Question: I'm still learning XCode with only the net as my teacher.
I have 4 tab item which worked previously. Now 1 of them is causing my app crash. I've tried to create breakpoint at the start of my failing tab's viewcontroller. But it's still throwing error message.
I search the web about the message's meaning and it may cause by deallocate objects. The message is:
'''
"Thread 1: EXC_BAD_ACCESS (code=2, address=0x.....)"
'''
Please give me a clue how to find my problem's source...kind of lost here.
Here is screenshot:

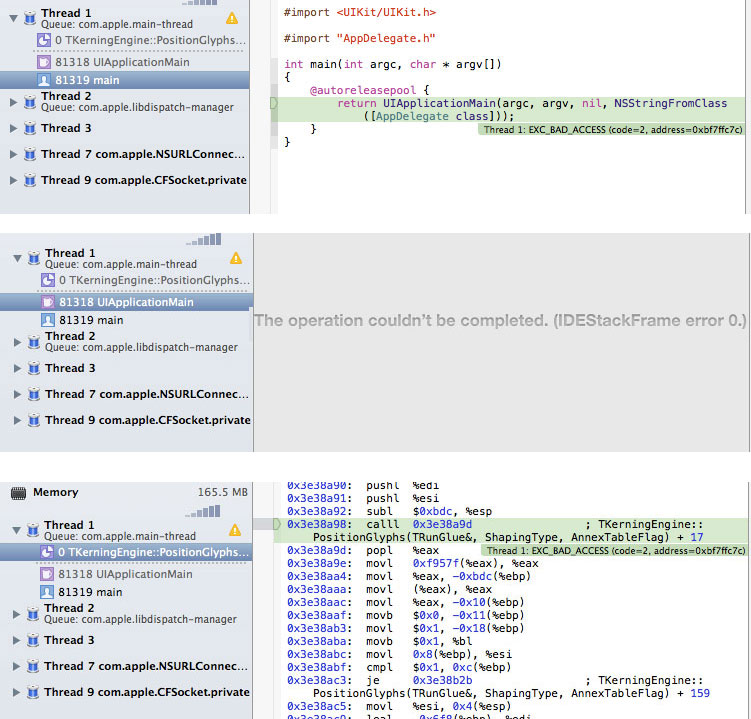
Answer: The easiest way to debug these errors is with NSZombies, which will show you where/what error is occurring. To do this go to the "product" menu, then select "edit scheme". Go to "run yourApp.app", then go to "arguments". Add NSZombieEnabled to "environment variables" and set value to YES. Run your app again and the error should become clear.